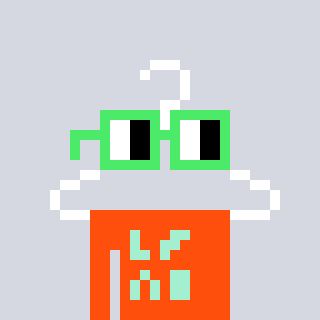
a pixel art character with square light green glasses, a hanger-shaped head and a orange-colored body on a cool background